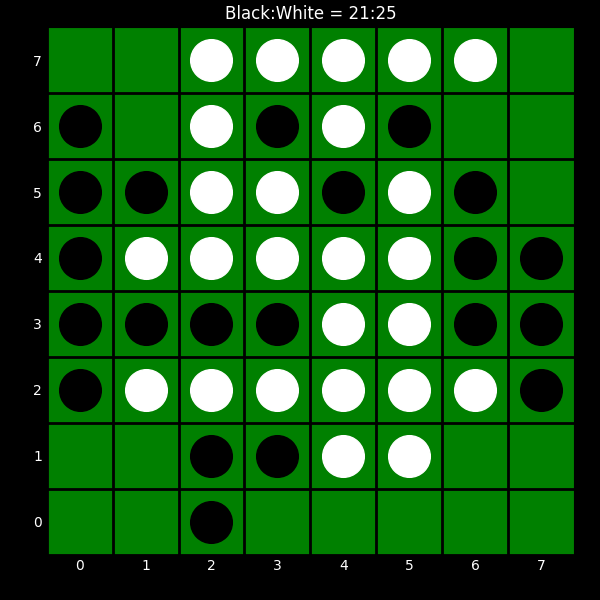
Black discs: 21
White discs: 25